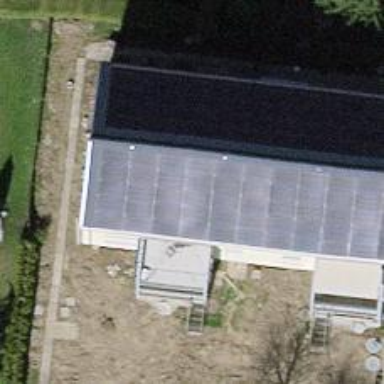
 consisting of solar photovoltaic panels."